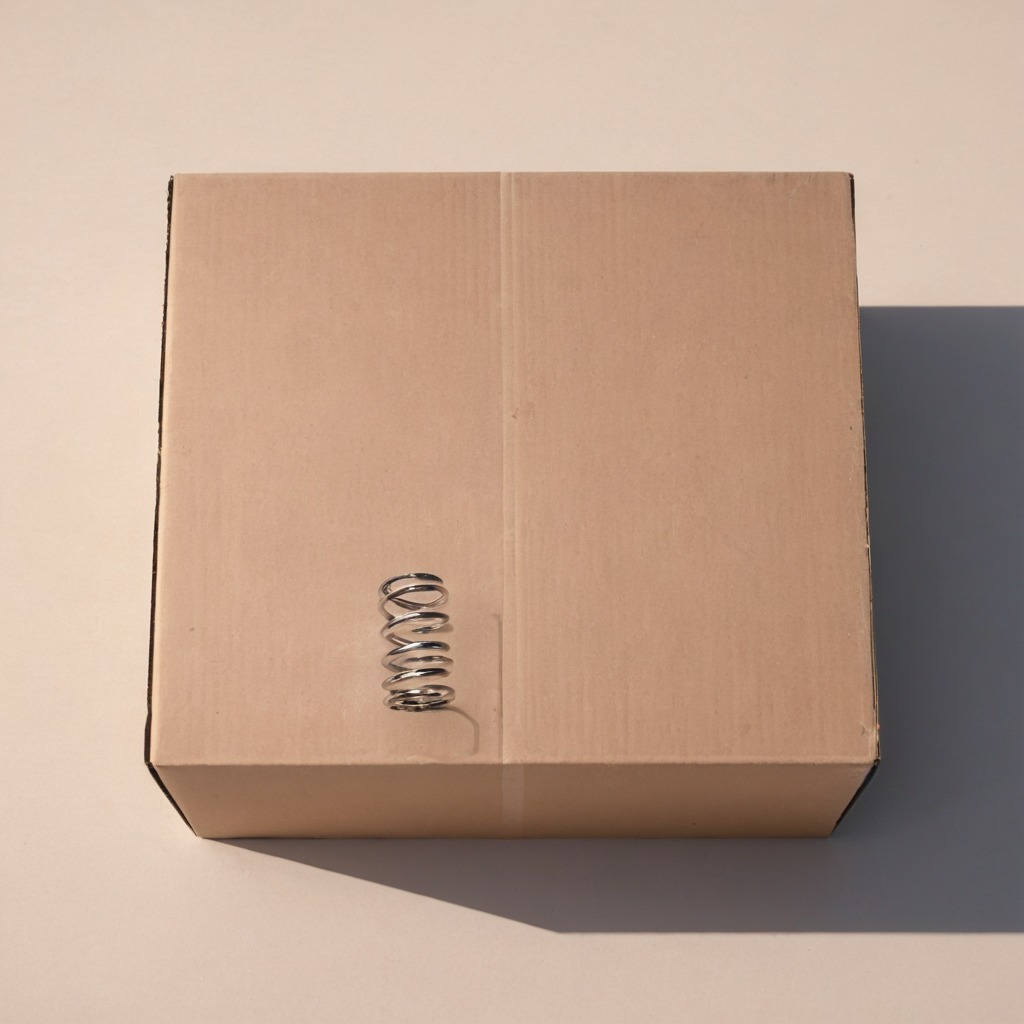
A coiled metal spring lies on the cardboard box surface.